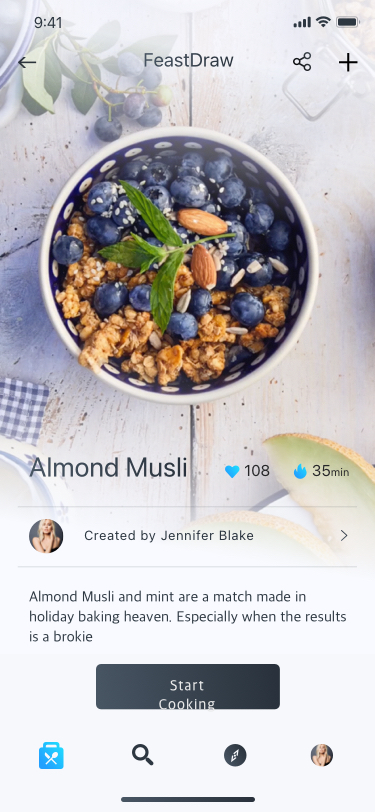
Text in this UI design:
Almond Musli
Almond Musli and mint are a match made in holiday baking heaven. Especially when the results is a brokie